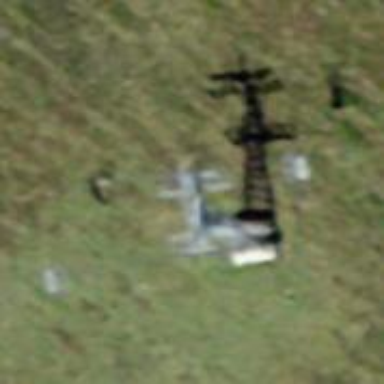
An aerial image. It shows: Pylon used for aerialway.